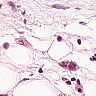
Metastatic tissue present: yes